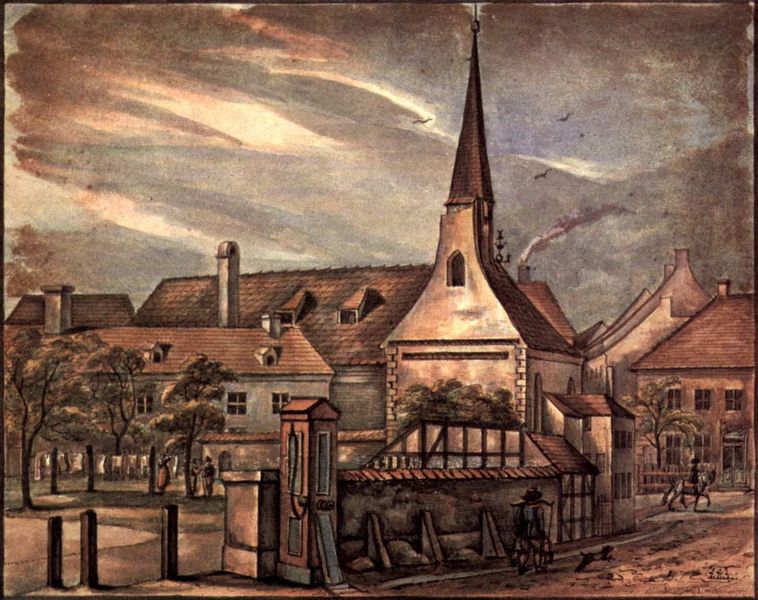
Titel: Heiliggeistkapelle
Künstler: Leopold Ludwig Müller
Standort: Berlin
Institution: Kupferstichkabinett
Schlagwörter: baum, blau, dunkel, gemälde, himmel, mann, schatten, vogel, wasser, wolken, aquarell, bäume, frauen, kirchturm, menschen, ocker, stadt, wäsche, abend, braun, fenster, frankreich, grau, licht, männer, nacht, skizze, strasse, zeichnung, anlage, dach, haus, hund, park, rot, tier, weg, wolke, zaun, beige, mensch, spitze, stein, steine, bild, niederlande, erde, häuser, pfähle, vögel, wind, kirche, pfad, rauch, sonne, bauern, brunnen, kamin, kamine, kirchturmspitze, pferd, reiter, schornstein, turm, garten, deutschland, reiten, papier, fassade, fassaden, ort, wäscheleine, leine, dorf, dächer, giebel, mauer, schornsteine, ziegel, hecke, herbst, hof, naiv, kleinstadt, platz, stämme, pfosten, tusche, kreuz, schwalben, gauben, helm, schlamm, ziegelsteine, has, mauern, mittelalter, strassen, kapelle, fachwerk, fachwerkhaus, dreck, fachwerkhäuser, gaube, zaunpfahl, spaziergänger, dürer, dorfplatz, bume, bil, ziegelstein, architekur, gaupe, wetterhahn, zaunpfähle, fauve, guache, protestantisch, spitzhelm, menschen7, wasserträger, zukunft, telefonzelle, schlaglöcher, kami, wasserpumpe, tankstelle, fachwerkbau, festner, dnkel, kirchmauer, vaeuristisch, waschleine, a, naix, diorf, wholland, skikzze